Question: >
<URL>
I want to query multiple rows in mysql as variable. for example:
'''
SELECT name, tid FROM term_data WHERE vid = 2
'''
this is the result:
'''
name | tid
-----|----
Jack | 55
Tony | 87
John | 32
'''
then I want to use while:
'''
while (...) {
print "My name is: $name and my ID is: $tid";
//name and tid should be printed from database.
}
'''
I can query one row and put it in a 'while' but How is this possible?

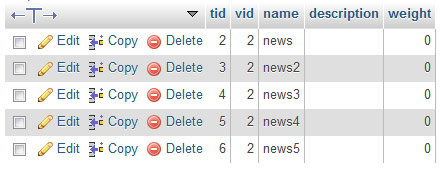
Answer: <URL>:
'''
<?php
$link = mysqli_connect("localhost", "my_user", "my_password", "world");
/* check connection */
if (mysqli_connect_errno()) {
printf("Connect failed: %s
", mysqli_connect_error());
exit();
}
$query = "SELECT Name, CountryCode FROM City ORDER by ID DESC LIMIT 50,5";
if ($result = mysqli_query($link, $query)) {
/* fetch associative array */
while ($row = mysqli_fetch_assoc($result)) {
printf ("%s (%s)
", $row["Name"], $row["CountryCode"]);
}
/* free result set */
mysqli_free_result($result);
}
/* close connection */
mysqli_close($link);
?>
'''